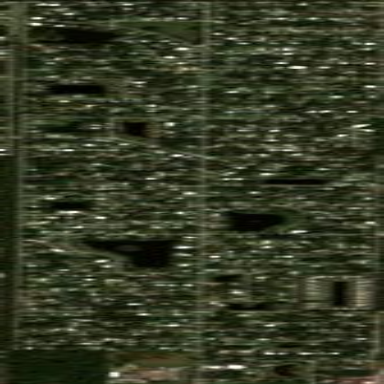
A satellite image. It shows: Residential area composed of single-family homes.